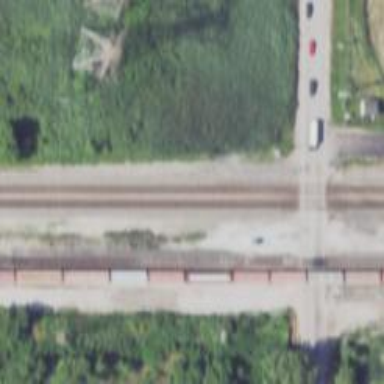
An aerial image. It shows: Junction on the railway.